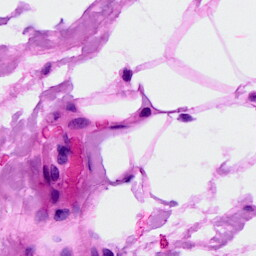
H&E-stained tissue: Breast